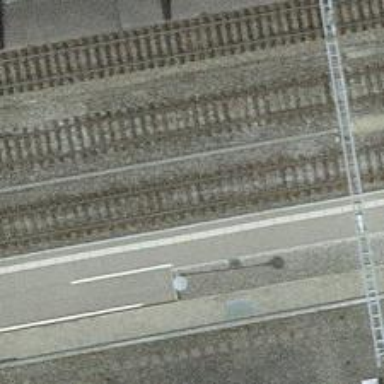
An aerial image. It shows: Railway stop with public transport stop position.